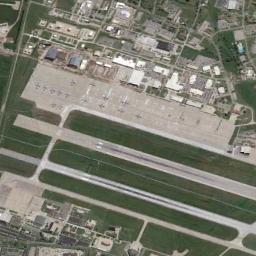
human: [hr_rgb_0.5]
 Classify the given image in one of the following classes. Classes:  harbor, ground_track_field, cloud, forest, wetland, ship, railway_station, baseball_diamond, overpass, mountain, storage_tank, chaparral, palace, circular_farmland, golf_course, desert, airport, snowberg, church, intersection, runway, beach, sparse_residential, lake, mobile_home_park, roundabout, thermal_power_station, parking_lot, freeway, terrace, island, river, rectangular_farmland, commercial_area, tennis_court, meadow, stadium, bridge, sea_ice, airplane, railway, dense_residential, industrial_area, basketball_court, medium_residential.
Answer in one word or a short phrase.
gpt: airport